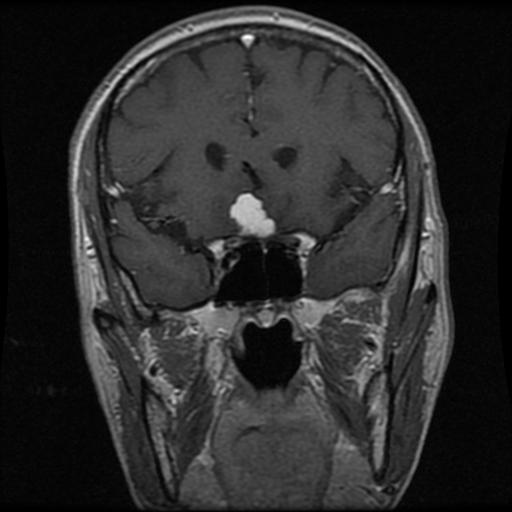
Label: meningioma